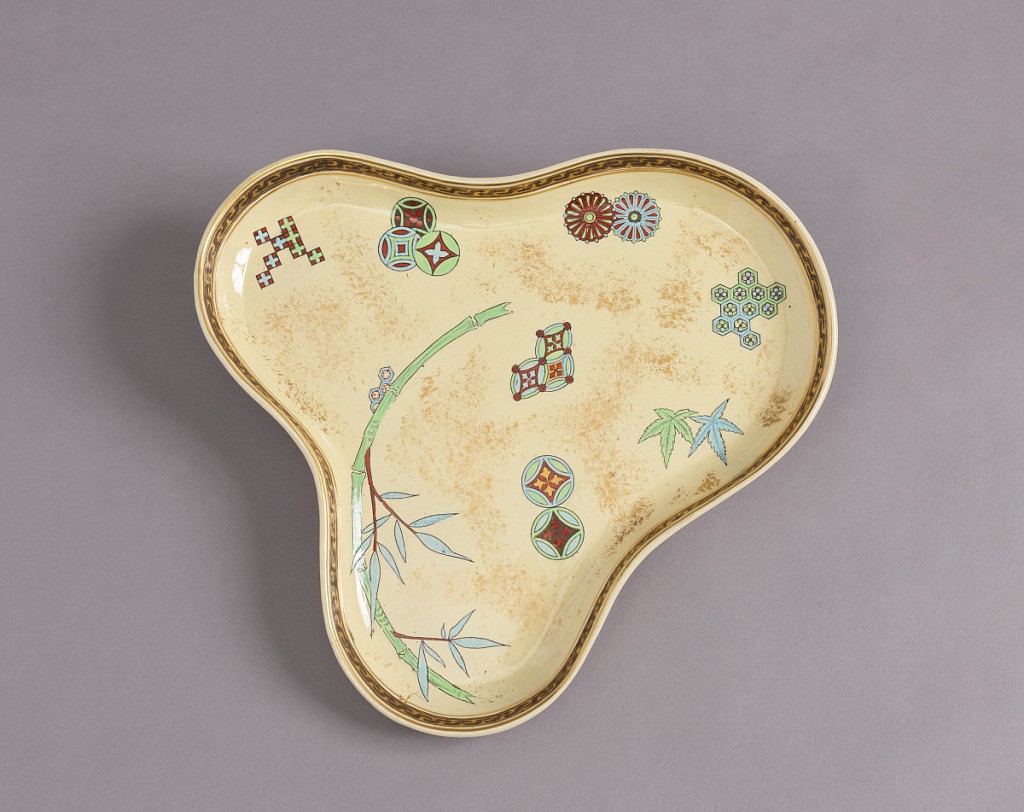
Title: Tray, from a Lemonade Set
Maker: Royal Worcester, English, established 1751
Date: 1879
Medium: porcelain, vitreous enamel, gold
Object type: tray
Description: Trilobed dish decorated with auspicious symbols and bamboo. Gilt pattern at inner edge.